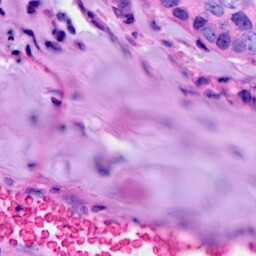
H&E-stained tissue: Breast